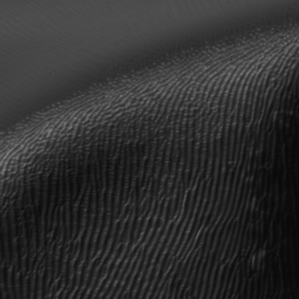
Label: frost